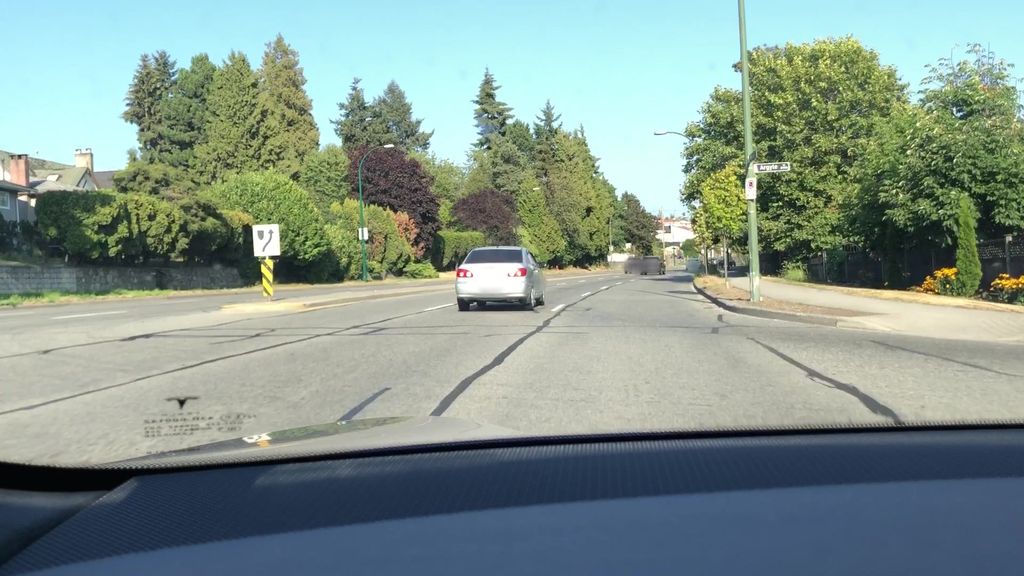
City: vancouver